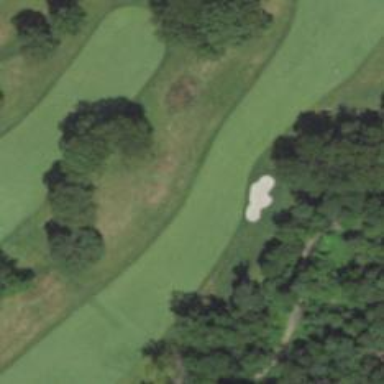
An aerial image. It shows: Golf hole.